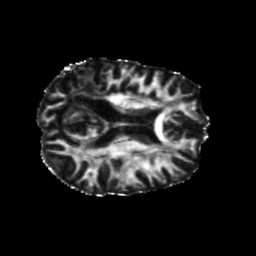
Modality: FA
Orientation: axial
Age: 29
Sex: female
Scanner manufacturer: siemens
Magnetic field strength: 3 T
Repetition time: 5.25 s
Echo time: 0.08 s